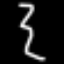
Label: squiggle